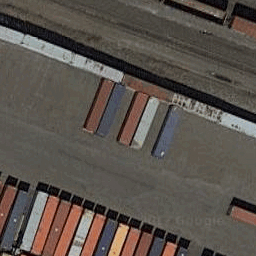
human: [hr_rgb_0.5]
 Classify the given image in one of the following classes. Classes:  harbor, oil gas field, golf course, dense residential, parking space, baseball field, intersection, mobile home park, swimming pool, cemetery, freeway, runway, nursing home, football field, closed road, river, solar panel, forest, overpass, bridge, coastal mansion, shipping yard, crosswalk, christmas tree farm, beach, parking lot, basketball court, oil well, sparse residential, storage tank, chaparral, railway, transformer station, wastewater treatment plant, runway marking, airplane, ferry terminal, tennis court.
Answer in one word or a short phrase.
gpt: shipping yard